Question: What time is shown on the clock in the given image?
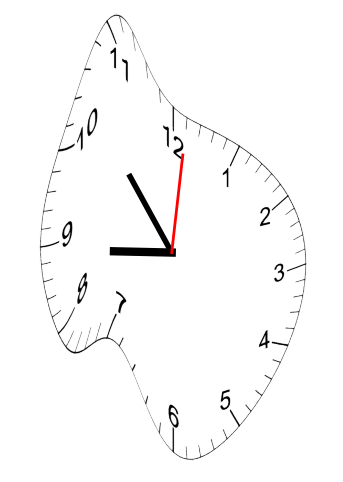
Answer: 08:53:01